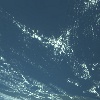
Label: water